Question: Sorry for this, may be this is very basic question, I have multiple small texture with different size and co-ordinate, and i want apply some transition on this. So i need to combine all this textures in a large texture to make one one single texture of screen size.
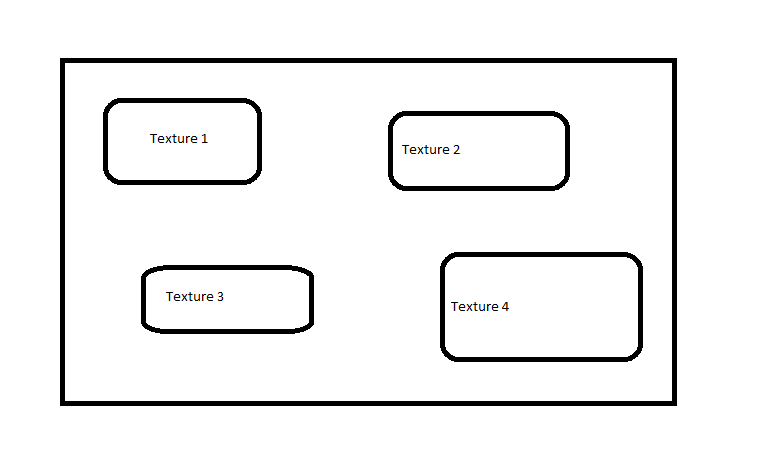
Answer: I'd say if you don't need this done real-time (i.e. the source textures don't change), then just do it in your favourite graphics editor (e.g. mspaint!).
---
If you do want to do this in-game, then see this question: <URL>